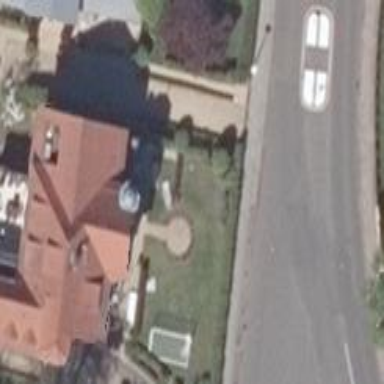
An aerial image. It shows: Historic white house with gabled roof made of red roof tiles.